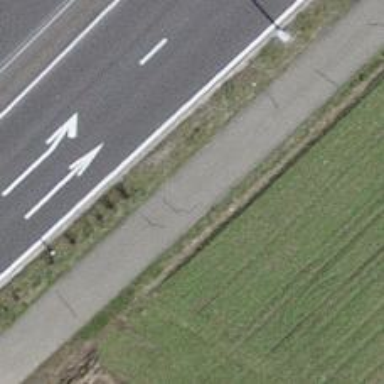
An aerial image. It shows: Asphalt track of grade1 for agricultural vehicles.